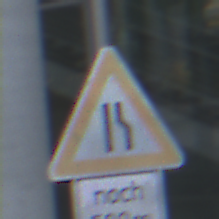
Verkehrszeichen: EinseitigVerengteFahrbahnRechts
Zusatzzeichen unten: LaengeEinerStrecke3
Umgebung: Outdoor, Urban
Tageszeit: SunriseSunset
Wetter: PartlyCloudy
Licht: Natural
Jahreszeit: NotSpecified
Kontrast: MediumContrast